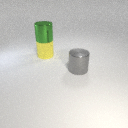
large gray metal cylinder to the right of large yellow rubber cylinder